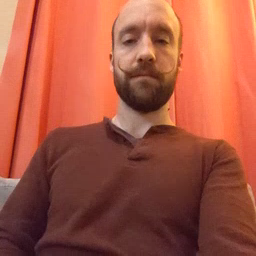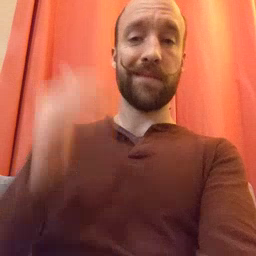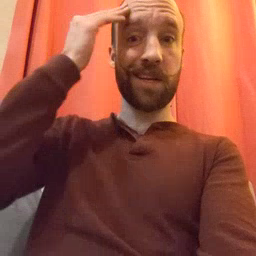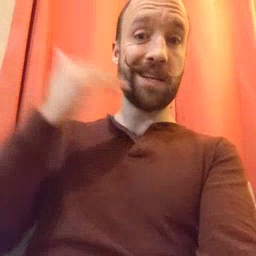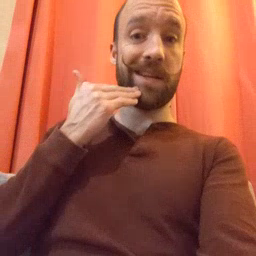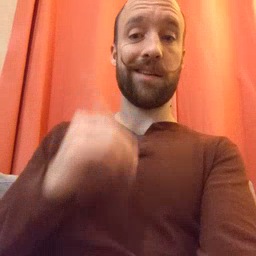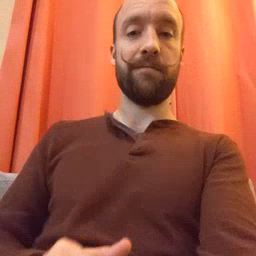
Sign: head